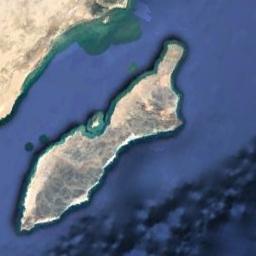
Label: island